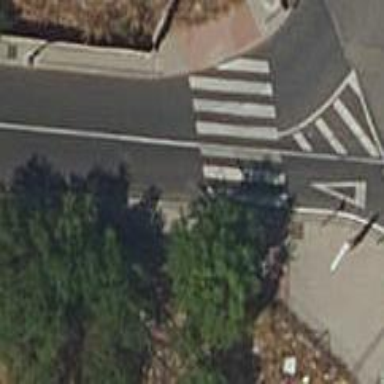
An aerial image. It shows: Marked road crossing.